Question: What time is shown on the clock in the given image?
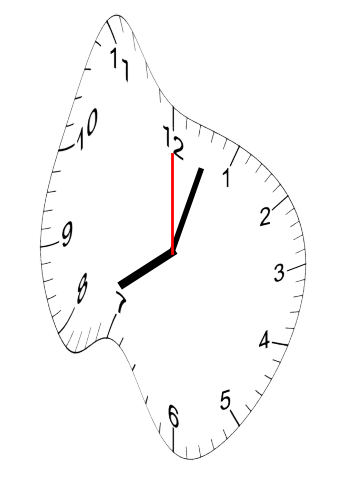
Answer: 08:03:00